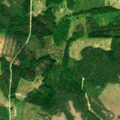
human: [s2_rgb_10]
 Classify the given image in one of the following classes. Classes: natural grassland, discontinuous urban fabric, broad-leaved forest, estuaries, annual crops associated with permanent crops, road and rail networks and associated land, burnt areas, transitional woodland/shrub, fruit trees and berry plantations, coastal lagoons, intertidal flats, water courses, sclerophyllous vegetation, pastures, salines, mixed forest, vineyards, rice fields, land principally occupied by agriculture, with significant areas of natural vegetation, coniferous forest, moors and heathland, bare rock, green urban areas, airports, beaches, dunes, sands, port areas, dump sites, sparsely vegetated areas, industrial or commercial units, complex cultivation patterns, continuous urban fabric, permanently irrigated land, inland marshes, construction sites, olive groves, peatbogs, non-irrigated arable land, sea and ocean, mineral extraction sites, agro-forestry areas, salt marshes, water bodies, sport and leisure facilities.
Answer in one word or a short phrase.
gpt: coniferous forest, mixed forest, transitional woodland/shrub